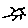
Label: sun